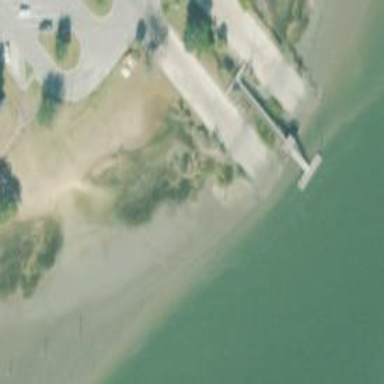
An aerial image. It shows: Slipway on leisure land.